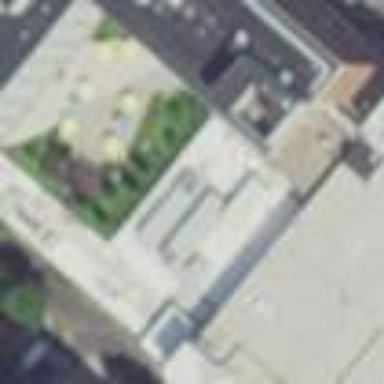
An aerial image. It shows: Office building.